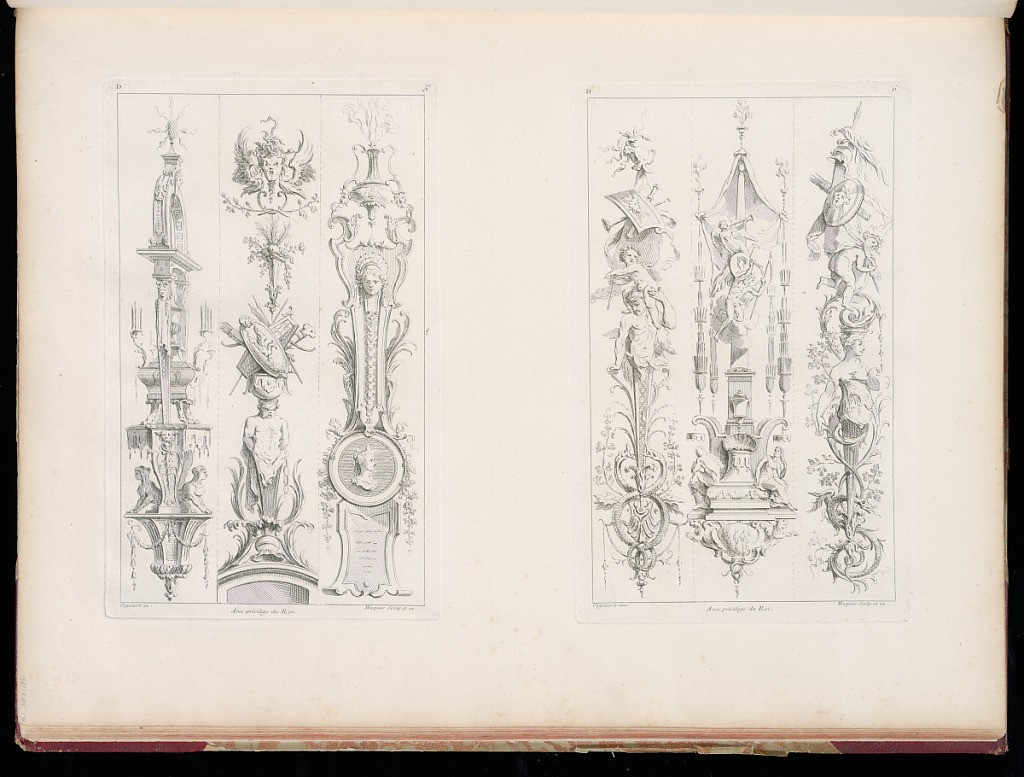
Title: Designs for Vertical Friezes or Pilasters
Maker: Gilles-Marie Oppenord, French, 1672–1742
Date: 1749-1761
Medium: Etching and engraving on laid paper
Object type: Bound print
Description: Page printed with two plates of designs for vertical panels or pilasters. The left plate has three designs, decorated with, from left to right: architectural decoration with sphinxes; an Atlas supporting a trophy and a winged gorgon head; and an architectural decoration with mascaron and portrait. The right plate has three designs decorated with, from left to right: a male term holding a flag-bearing putto on his shoulder; a grotesque column with father time holding aloft a portrait medallion above which is a horn-blowing angel; and a grotesque with a female caryatid on top of which is a putto holding a trophy. The plates are both signed and numbered.